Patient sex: F
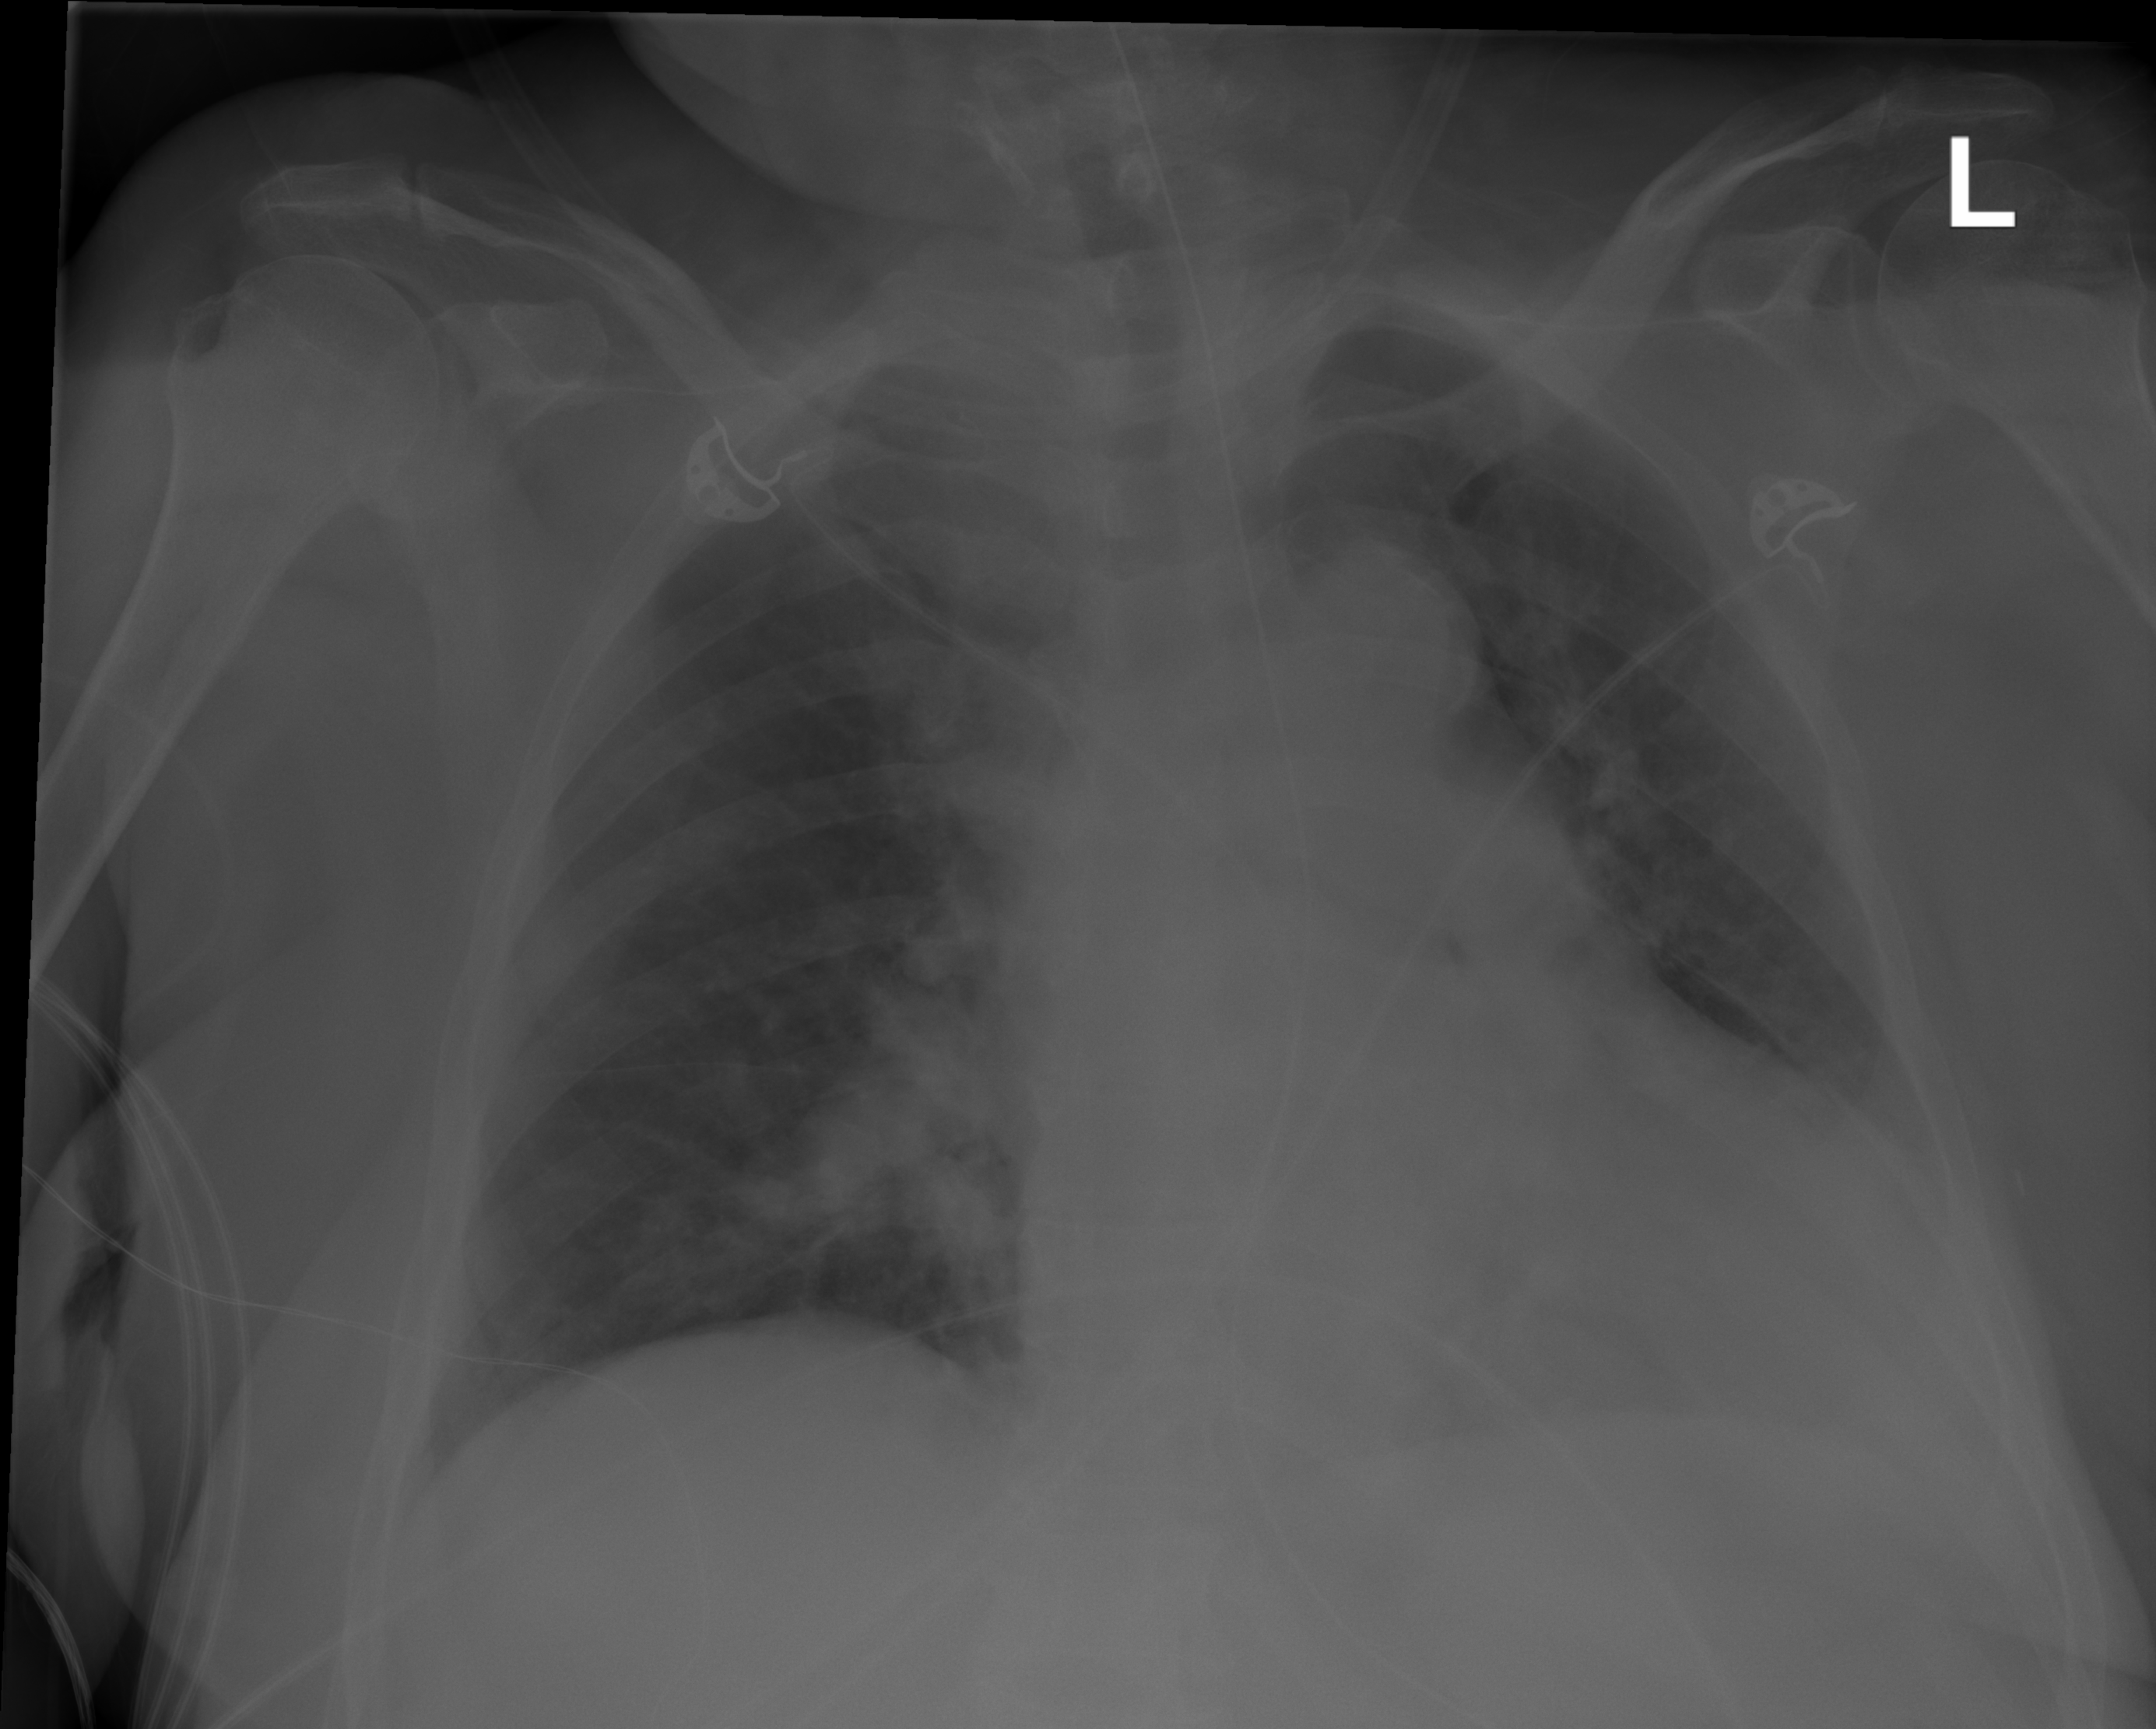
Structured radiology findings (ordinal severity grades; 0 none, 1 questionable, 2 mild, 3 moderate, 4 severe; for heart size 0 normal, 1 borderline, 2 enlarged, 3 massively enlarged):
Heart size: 2
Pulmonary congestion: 0
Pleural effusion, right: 0
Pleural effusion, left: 2
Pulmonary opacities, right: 2
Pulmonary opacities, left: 1
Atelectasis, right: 0
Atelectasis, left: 2